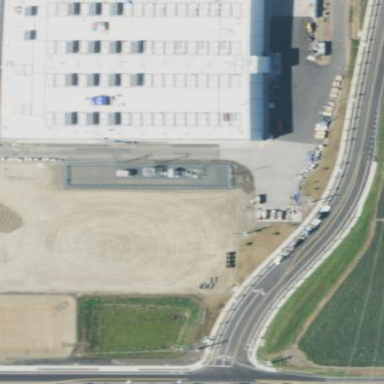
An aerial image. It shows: Small on-site industrial substation tailored for data center power requirements.